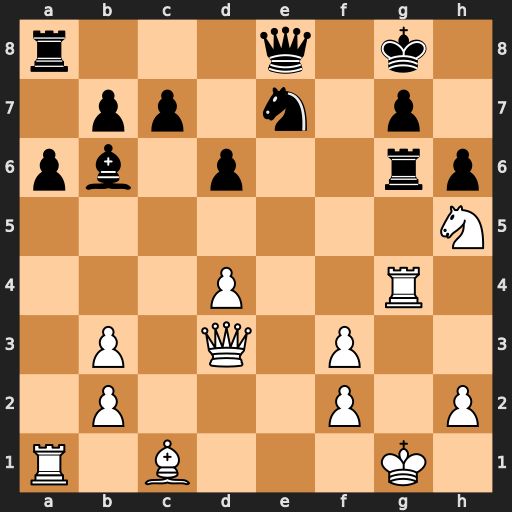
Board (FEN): r3q1k1/1pp1n1p1/pb1p2rp/7N/3P2R1/1P1Q1P2/1P3P1P/R1B3K1
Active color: w
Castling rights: -
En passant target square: -
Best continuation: Bxh6 Rxg4+ fxg4 Qg6 Qxg6